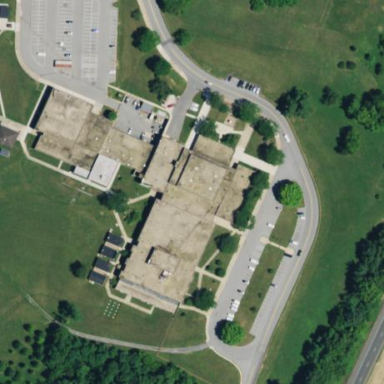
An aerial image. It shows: School building or complex.